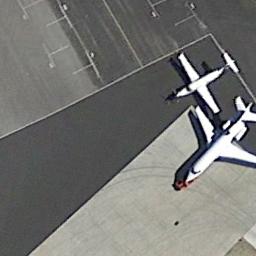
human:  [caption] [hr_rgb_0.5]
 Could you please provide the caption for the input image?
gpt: One smaller plane parked on the airport paved with asphalt and another one parked on the airport paved with cement .

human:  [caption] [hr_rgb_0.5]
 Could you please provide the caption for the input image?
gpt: Two airplanes of different sizes  were parked  in the open space .

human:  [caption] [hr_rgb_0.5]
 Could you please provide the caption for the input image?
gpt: Three planes of different sizes were parked on the ground, And they faced in different directions .

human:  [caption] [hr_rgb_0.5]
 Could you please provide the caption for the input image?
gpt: There is a big plane and a small plane on the runway .

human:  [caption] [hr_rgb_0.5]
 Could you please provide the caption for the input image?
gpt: The small plane is above the big one .